Question: I'm creating an n-tier application with Visual Studio 2010.
I have a project with only app configs, a project with only tests, and a project with only contracts (interfaces).
In a logical model, where should you enter application config values, tests and contracts?
Is this good practice?

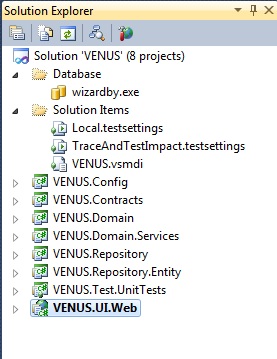
Answer: You want separate test projects for each project you are testing. Assuming they are truly unit tests, then e.g. 'VENUS.Repository.Tests' will only reference 'VENUS.Repository' directly. In practice this will probably not quite pan out unless you mock , but still, separating the projects will give you much more clarity of purpose.
---
I think a separate project for "contracts" (interfaces I assume) is misguided. Interfaces are the public entry point that one layer uses to reference other layers. As such, they belong in their respective layers. That is, 'IFooRepository' belongs in 'VENUS.Repository', not in 'VENUS.Contracts'. (But, see discussion in the comments.) If you put them all in one assembly, you are destroying the n-tier separation by saying "anyone who wants to interface with any layer, just reference 'VENUS.Contracts' and you can run wild."
---
Finally, and this is a bit more situational, but my instinct would be to have a single config file in your composition root (usually the UI layer), and inject the configuration dependencies into the components as you compose them. So e.g. a connection string doesn't go in 'VENUS.Config' which gets referenced by 'VENUS.Repository' (as well as everyone else), but instead goes in 'VENUS.UI.Web''s 'app.config'. Then, when 'VENUS.UI.Web' composes its repository dependency, it passes that configuration in to the repository constructor. For example:
'''
string fooConnectionString = ConfigurationManager.ConnectionStrings["Foo"].ConnectionString;
IFooRepository fooRepo = new SqlFooRepository(fooConnectionString);
// Now, as you compose the rest of your dependencies,
// inject fooRepo into anything that requires an IFooRepository.
'''
(This is of course an example of "poor man's dependency injection"; if you plan on using a proper dependency injection framework there will be nicer ways of doing the composition.)
This way your repository layer has no conceptual dependency on the concept of "configuration," but instead just expresses what it needs in the natural way of object-oriented programming: constructor parameters.